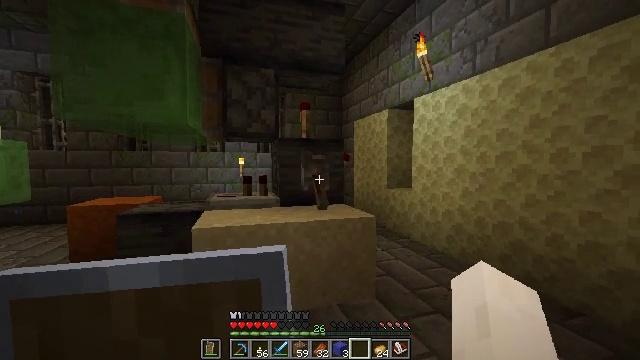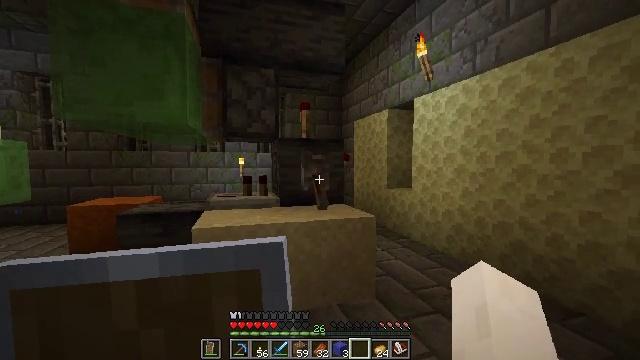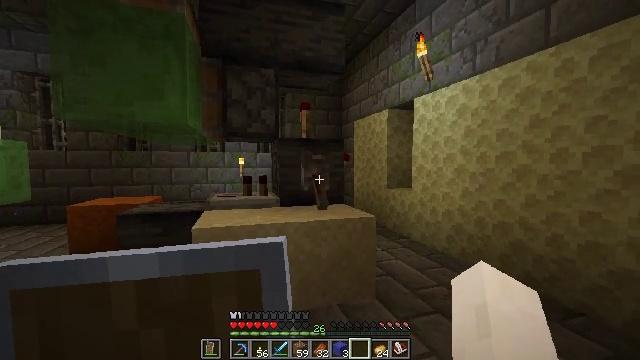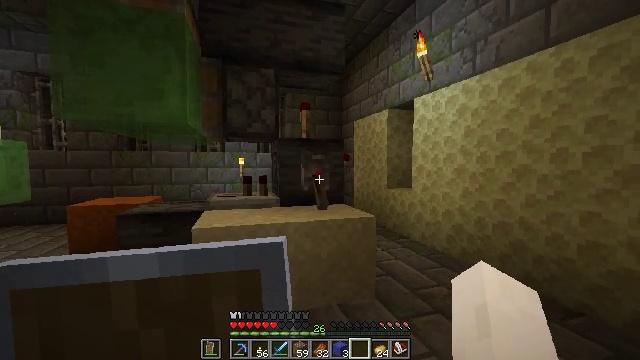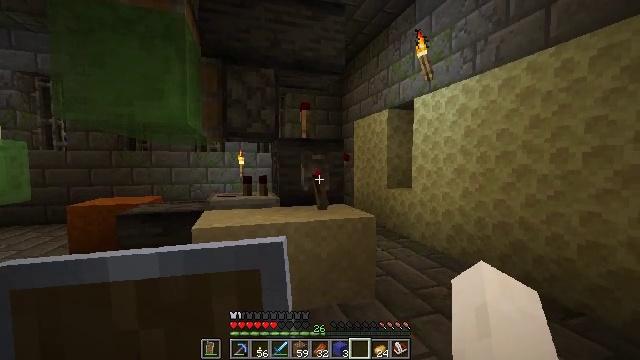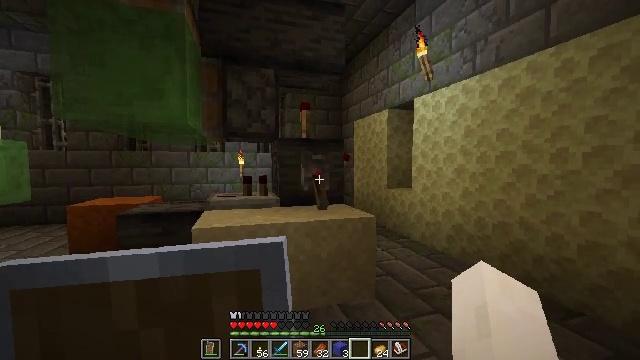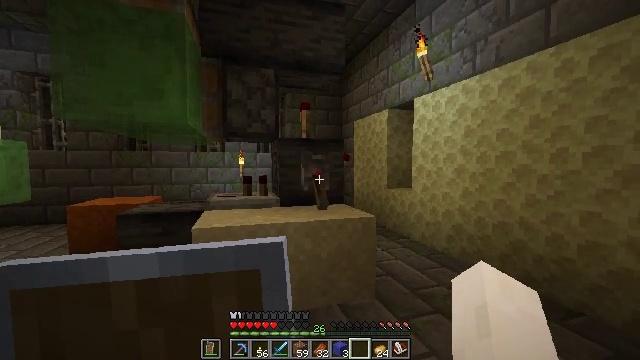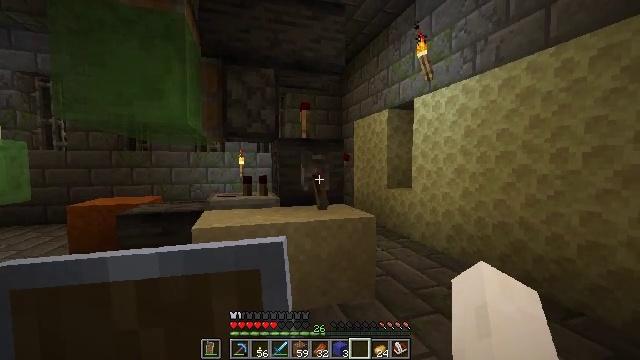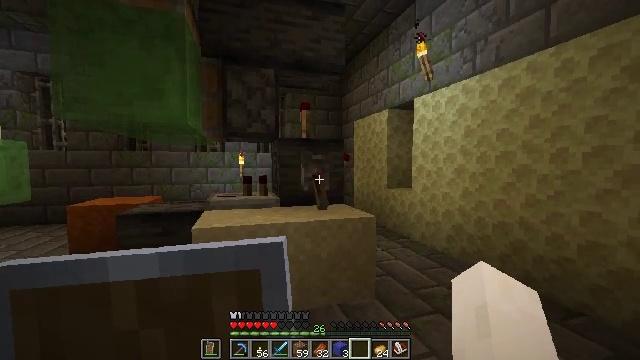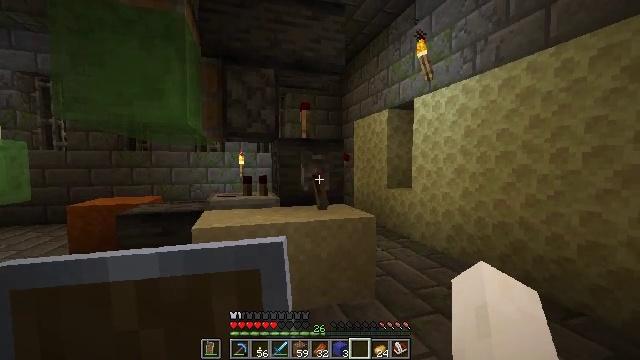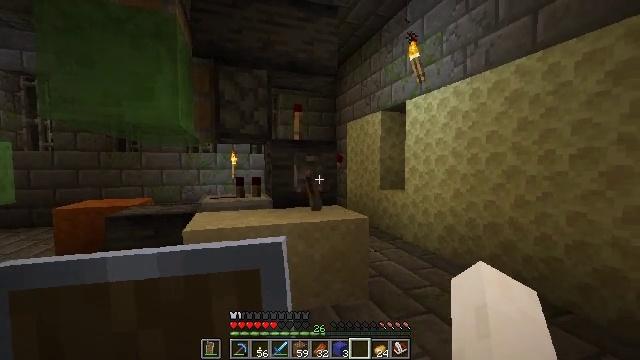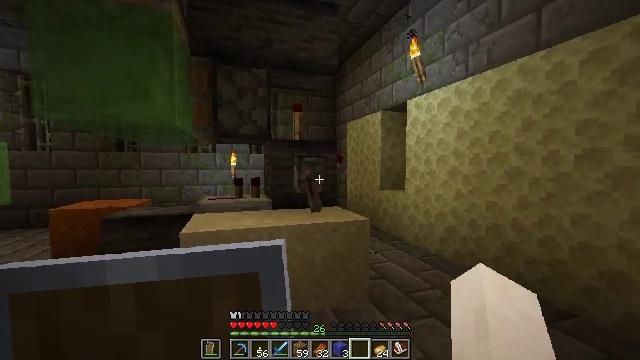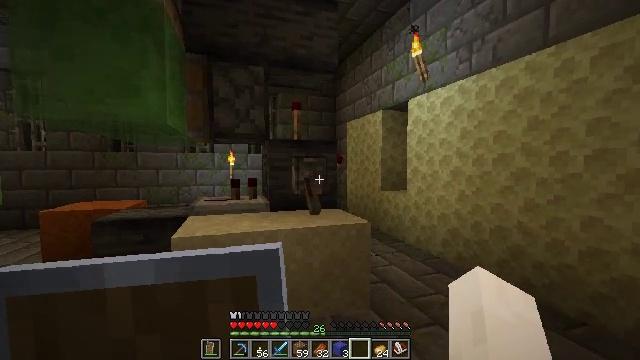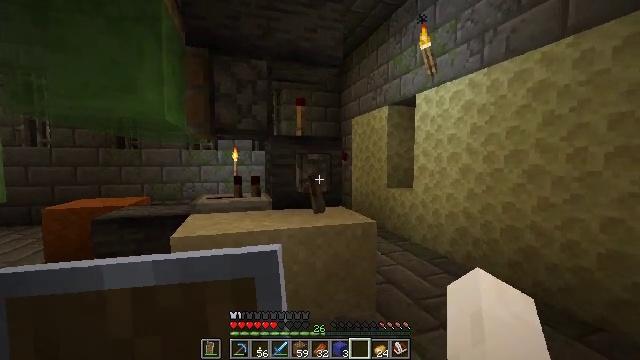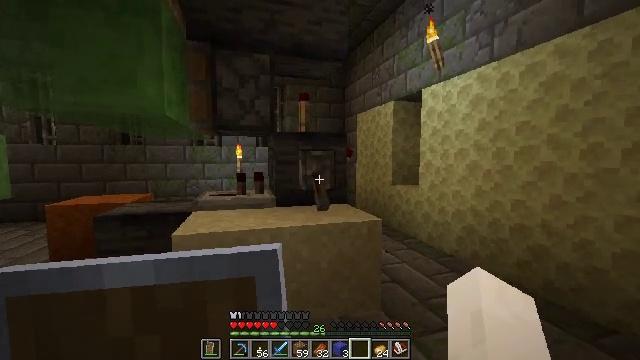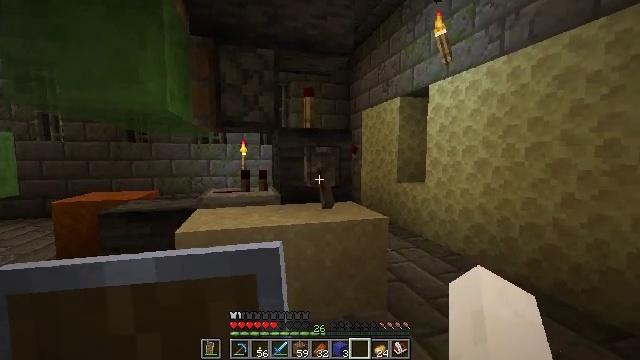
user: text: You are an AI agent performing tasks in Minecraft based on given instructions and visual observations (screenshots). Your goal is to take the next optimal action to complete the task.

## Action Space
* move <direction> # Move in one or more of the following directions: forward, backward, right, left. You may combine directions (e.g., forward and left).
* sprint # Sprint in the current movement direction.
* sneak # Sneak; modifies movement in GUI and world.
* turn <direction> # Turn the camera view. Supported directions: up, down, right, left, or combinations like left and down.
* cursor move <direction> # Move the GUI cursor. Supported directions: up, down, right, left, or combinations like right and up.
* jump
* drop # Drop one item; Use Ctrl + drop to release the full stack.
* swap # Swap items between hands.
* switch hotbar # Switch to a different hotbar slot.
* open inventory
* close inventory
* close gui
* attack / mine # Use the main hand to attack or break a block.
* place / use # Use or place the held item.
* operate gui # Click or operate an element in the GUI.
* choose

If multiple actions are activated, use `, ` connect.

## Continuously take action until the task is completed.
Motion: motion action
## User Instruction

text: Break the sticky piston to collect it.
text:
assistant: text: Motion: no_op
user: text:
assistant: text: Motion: no_op
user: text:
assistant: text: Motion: no_op
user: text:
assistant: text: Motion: no_op
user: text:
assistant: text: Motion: no_op
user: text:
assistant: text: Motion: no_op
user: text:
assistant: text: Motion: no_op
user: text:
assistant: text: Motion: no_op
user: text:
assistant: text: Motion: no_op
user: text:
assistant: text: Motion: turn right
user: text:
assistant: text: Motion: move forward
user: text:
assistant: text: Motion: move forward
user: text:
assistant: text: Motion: turn left
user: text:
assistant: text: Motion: no_op
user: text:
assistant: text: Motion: turn left
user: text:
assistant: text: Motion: no_op
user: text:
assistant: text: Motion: use / place
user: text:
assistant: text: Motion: use / place
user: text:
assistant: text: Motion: use / place
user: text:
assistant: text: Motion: no_op
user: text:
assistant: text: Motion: no_op
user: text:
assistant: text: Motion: no_op
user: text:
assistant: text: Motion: no_op
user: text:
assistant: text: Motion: no_op
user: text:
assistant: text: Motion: no_op
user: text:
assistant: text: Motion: no_op
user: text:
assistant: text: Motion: no_op
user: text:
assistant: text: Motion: no_op
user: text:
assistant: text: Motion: no_op
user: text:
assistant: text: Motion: no_op